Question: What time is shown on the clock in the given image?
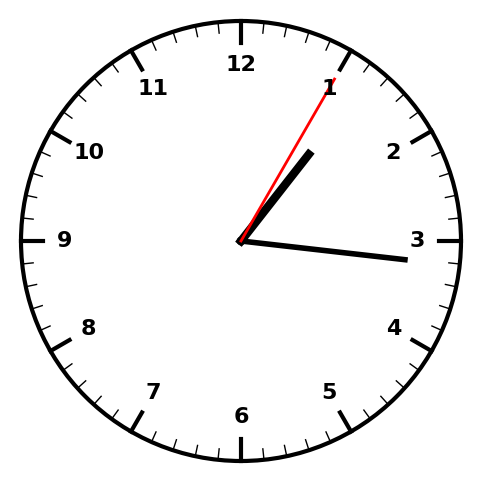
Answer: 01:16:05